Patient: sex M, age 64
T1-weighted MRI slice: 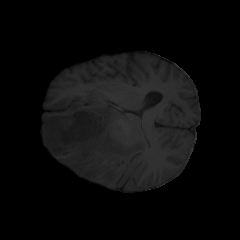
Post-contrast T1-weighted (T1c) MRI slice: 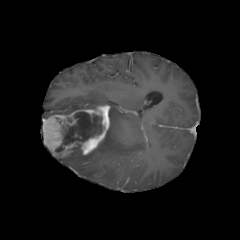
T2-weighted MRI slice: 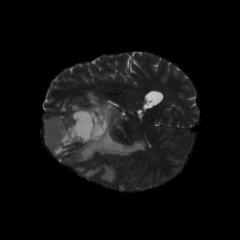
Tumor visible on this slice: yes
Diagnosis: Astrocytoma, IDH-mutant
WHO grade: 3